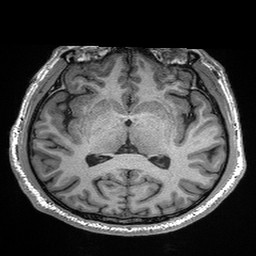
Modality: T1w
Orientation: coronal
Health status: healthy
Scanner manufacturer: siemens
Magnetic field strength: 3 T
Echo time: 0.00298 s